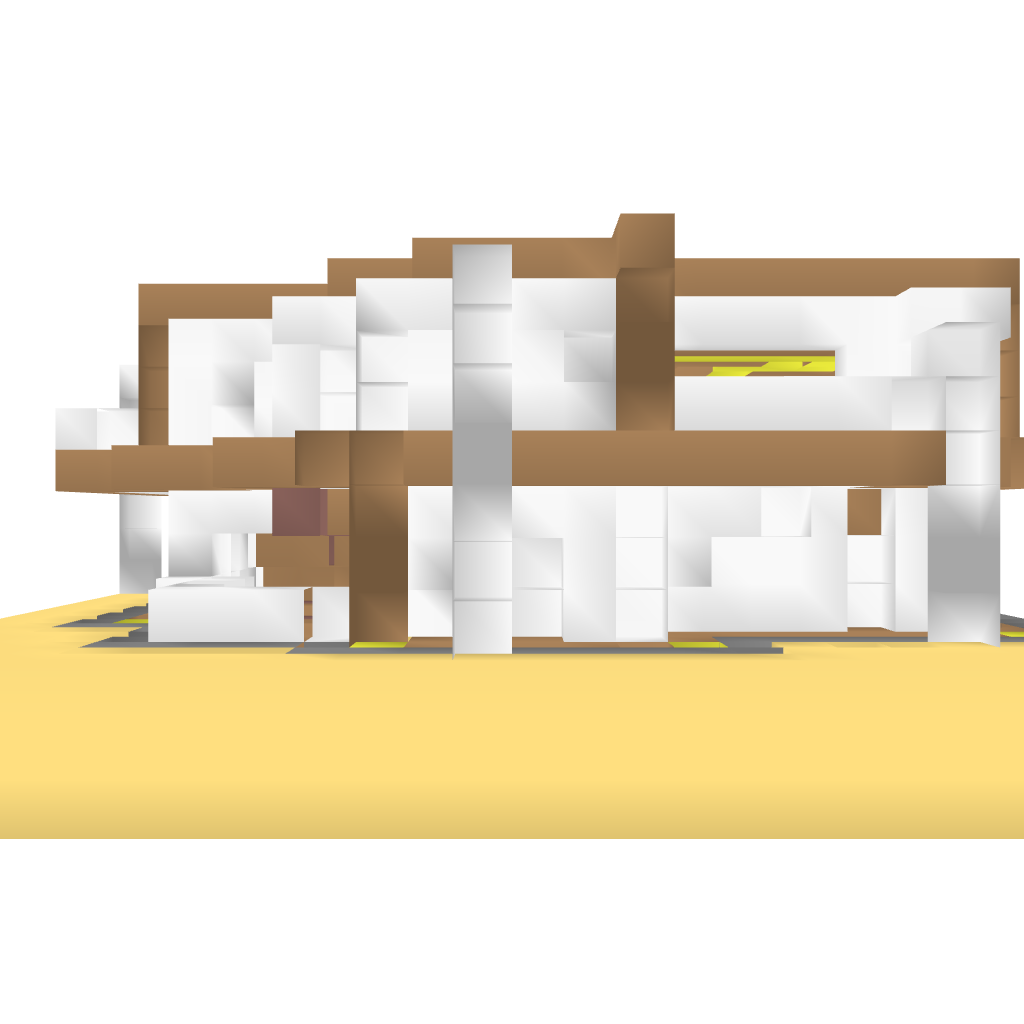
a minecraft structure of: Modern House [1.4] a lot of glass 3 block of earth blocked structure no roof